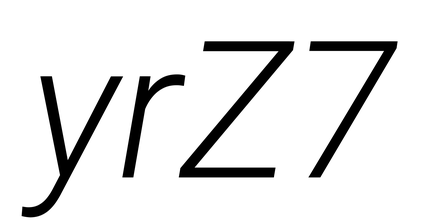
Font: Roboto-Italic_Light_Italic